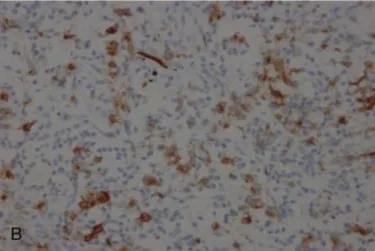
Photograph of surgical specimen. And the lymphohistiocytic infiltration was positive to Langerin.
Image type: pathology (immunostaining)